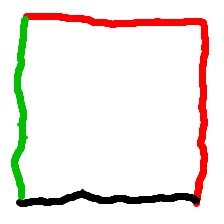
Shape: square